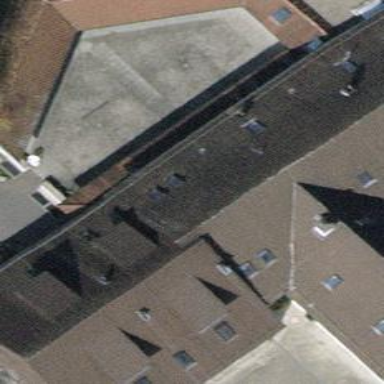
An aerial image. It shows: View of roof of building.